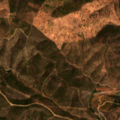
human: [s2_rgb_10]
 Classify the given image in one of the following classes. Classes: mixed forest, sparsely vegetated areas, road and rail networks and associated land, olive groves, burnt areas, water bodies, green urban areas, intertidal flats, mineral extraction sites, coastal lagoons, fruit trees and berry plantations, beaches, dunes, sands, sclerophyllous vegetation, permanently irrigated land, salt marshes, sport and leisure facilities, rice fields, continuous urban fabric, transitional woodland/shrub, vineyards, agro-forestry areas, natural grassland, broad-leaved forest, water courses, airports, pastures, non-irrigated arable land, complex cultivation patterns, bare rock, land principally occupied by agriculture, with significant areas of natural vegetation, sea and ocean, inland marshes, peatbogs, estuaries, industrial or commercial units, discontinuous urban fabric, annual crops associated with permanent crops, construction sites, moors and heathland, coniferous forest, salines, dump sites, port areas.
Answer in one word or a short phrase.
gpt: broad-leaved forest, sclerophyllous vegetation, transitional woodland/shrub